Aerial crown-view tile of a tropical tree (Barro Colorado Island, Panama), acquired 20250217:
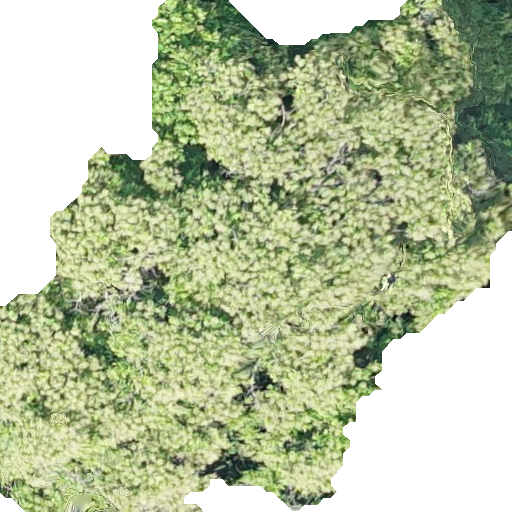
Species: Anacardium excelsum
GBIF accepted scientific name: Anacardium excelsum
Crown area: 301.234 m²